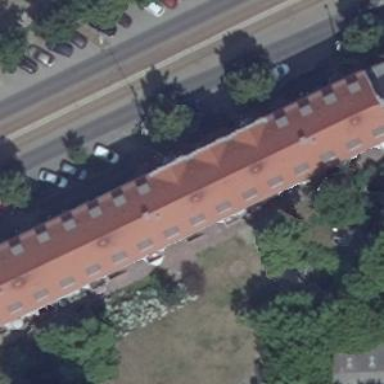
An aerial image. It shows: Gabled roofed apartments building with white color. The roof is made of roof tiles and oriented along direction.